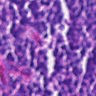
Metastatic tissue present: no